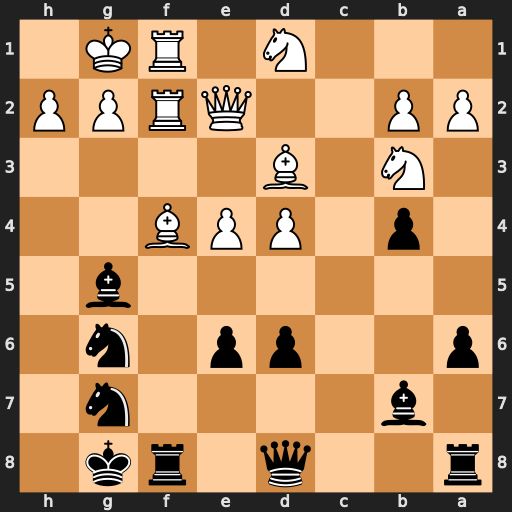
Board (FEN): r2q1rk1/1b4n1/p2pp1n1/6b1/1p1PPB2/1N1B4/PP2QRPP/3N1RK1
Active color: b
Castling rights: -
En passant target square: -
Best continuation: Nxf4 Qg4 e5